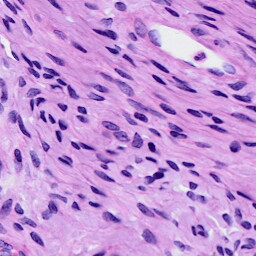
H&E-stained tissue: Cervix